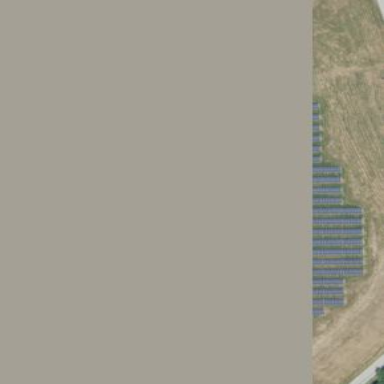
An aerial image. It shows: Solar power plant utilizing photovoltaic technology to generate electricity.